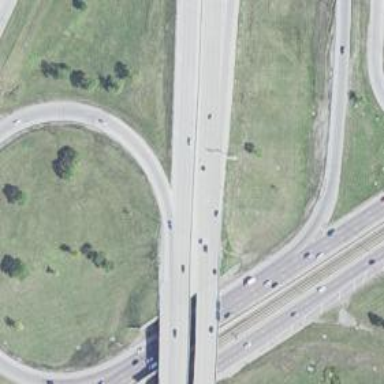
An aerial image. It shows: Motorway junction.